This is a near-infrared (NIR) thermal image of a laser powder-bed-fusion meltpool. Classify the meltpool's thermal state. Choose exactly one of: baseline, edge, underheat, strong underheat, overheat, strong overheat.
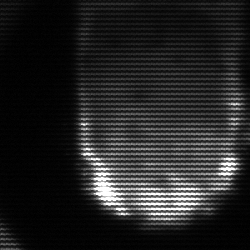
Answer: baseline